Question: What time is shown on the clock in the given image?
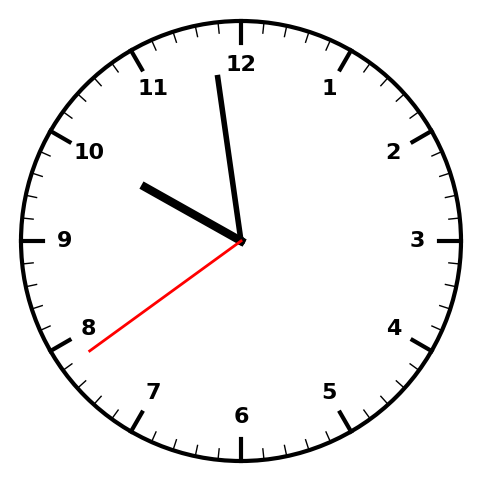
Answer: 09:58:39